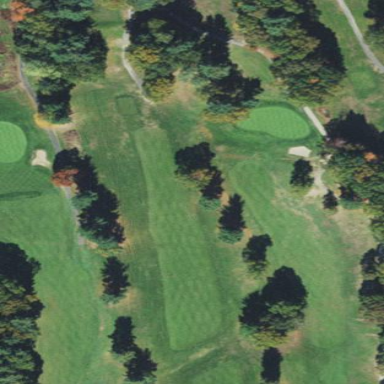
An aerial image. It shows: Scenic golf fairway.